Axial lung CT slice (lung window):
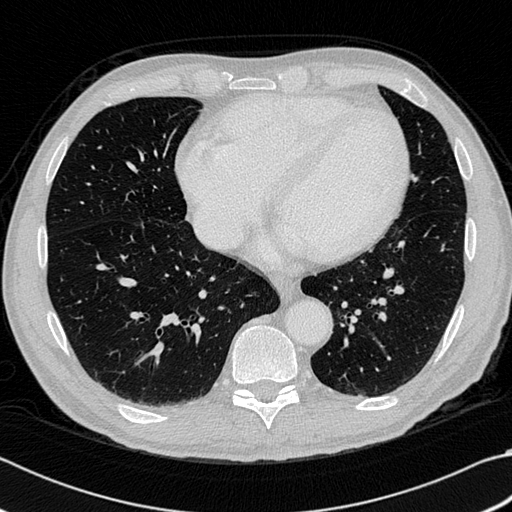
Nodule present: no